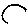
Label: cloud